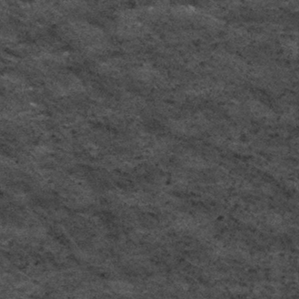
Label: frost